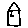
Label: house